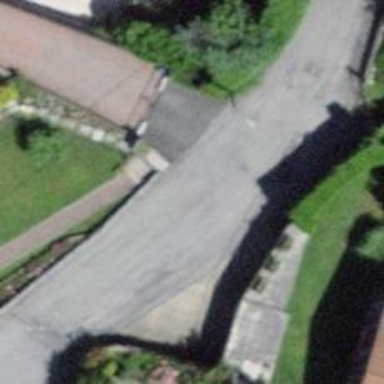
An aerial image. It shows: Residential road with asphalt surface and no sidewalk.